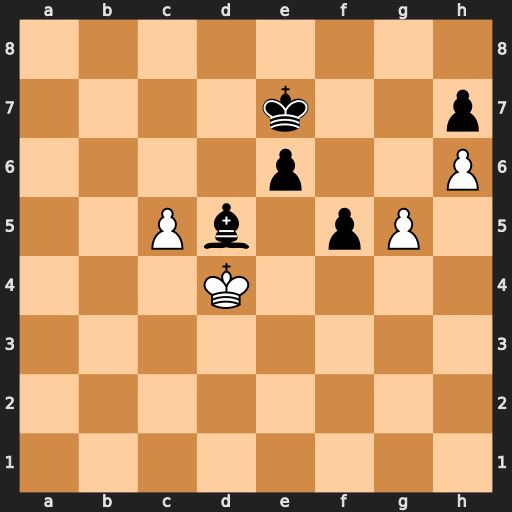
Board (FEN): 8/4k2p/4p2P/2Pb1pP1/3K4/8/8/8
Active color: w
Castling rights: -
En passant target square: f6
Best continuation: g6 hxg6 h7 Kf6 h8=Q+